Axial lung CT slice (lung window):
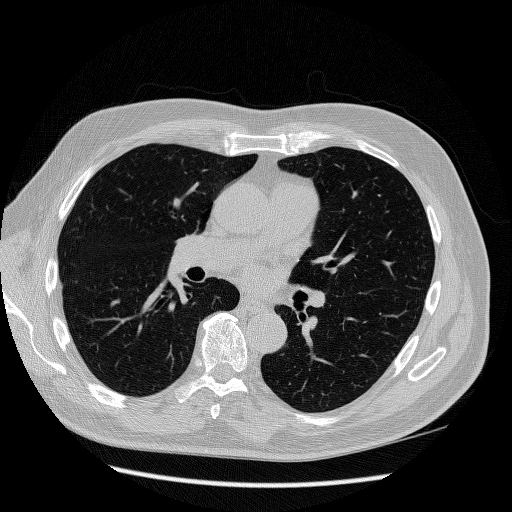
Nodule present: no